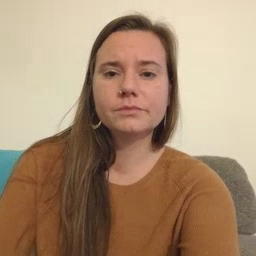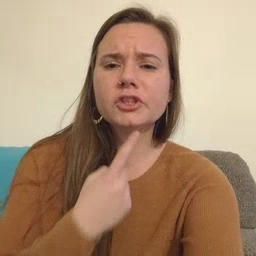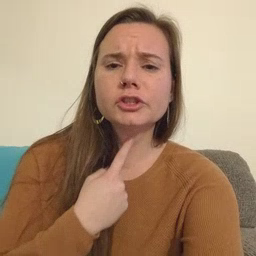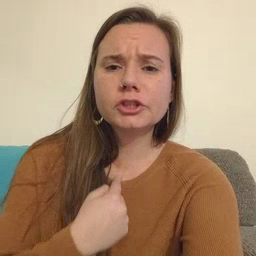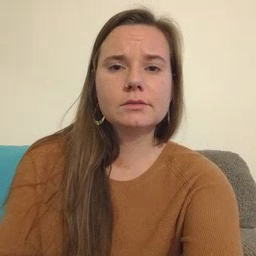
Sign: thirsty